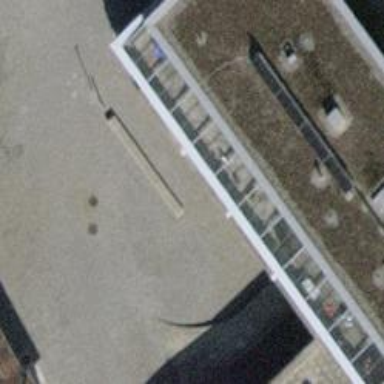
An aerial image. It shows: Concrete bench.